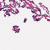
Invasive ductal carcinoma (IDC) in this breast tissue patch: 0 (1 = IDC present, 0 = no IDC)